Interaction volume radius: 5 \u00c5
Interaction volume height: 20 \u00c5
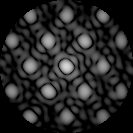
Disorder parameter: 0.1337